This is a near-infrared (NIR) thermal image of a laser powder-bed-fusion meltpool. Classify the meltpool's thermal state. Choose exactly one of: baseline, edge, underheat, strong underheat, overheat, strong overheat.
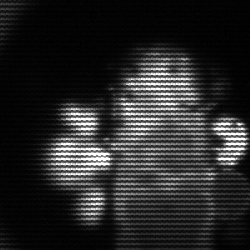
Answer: strong underheat